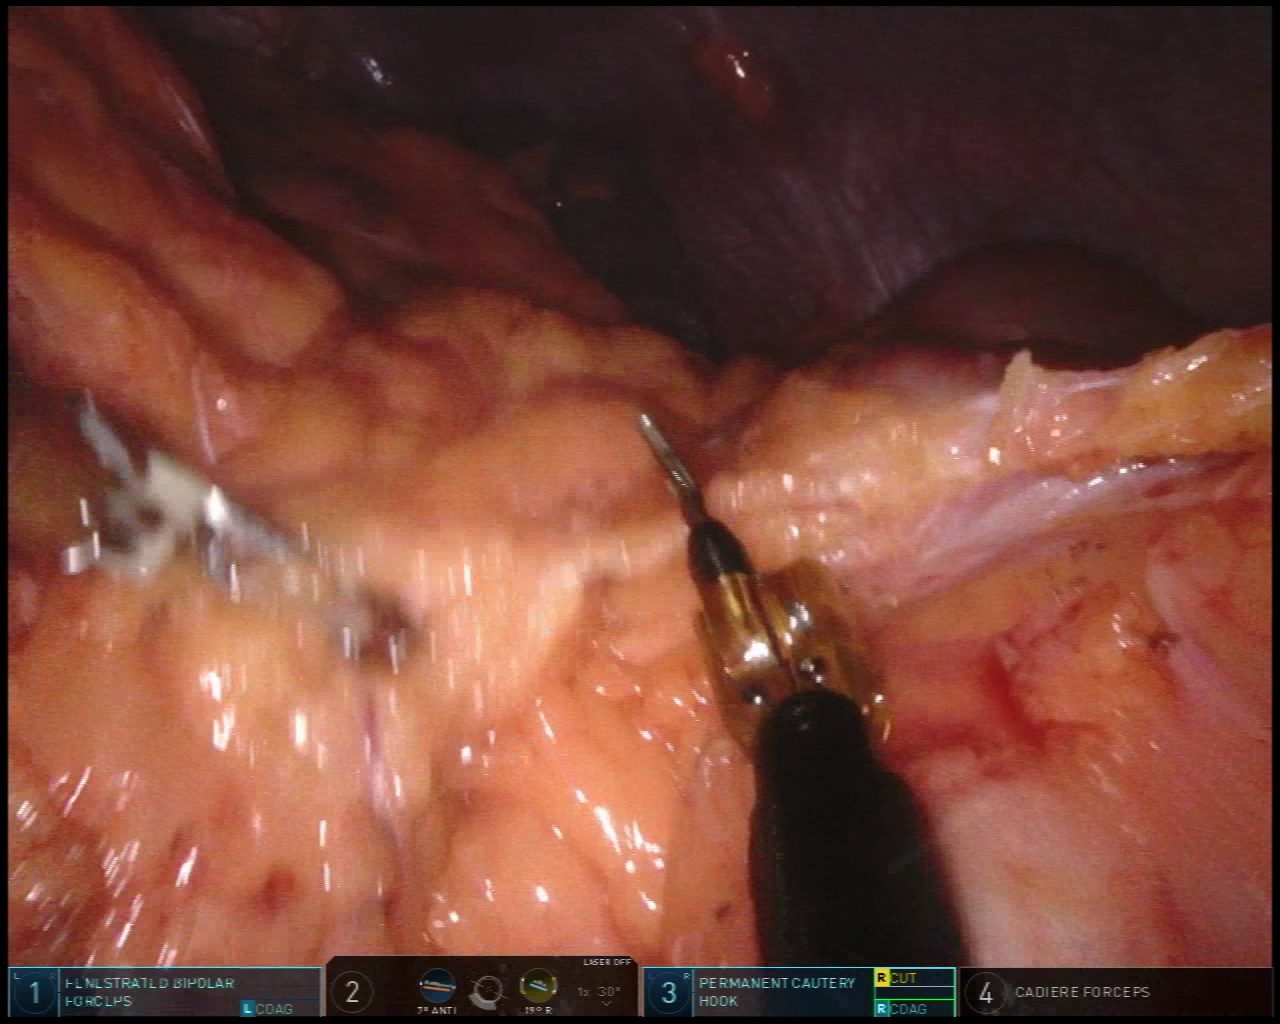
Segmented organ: spleen
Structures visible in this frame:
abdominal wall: yes
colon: yes
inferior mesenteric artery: no
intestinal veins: no
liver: no
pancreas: no
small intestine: no
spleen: yes
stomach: no
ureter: no
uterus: no
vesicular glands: no